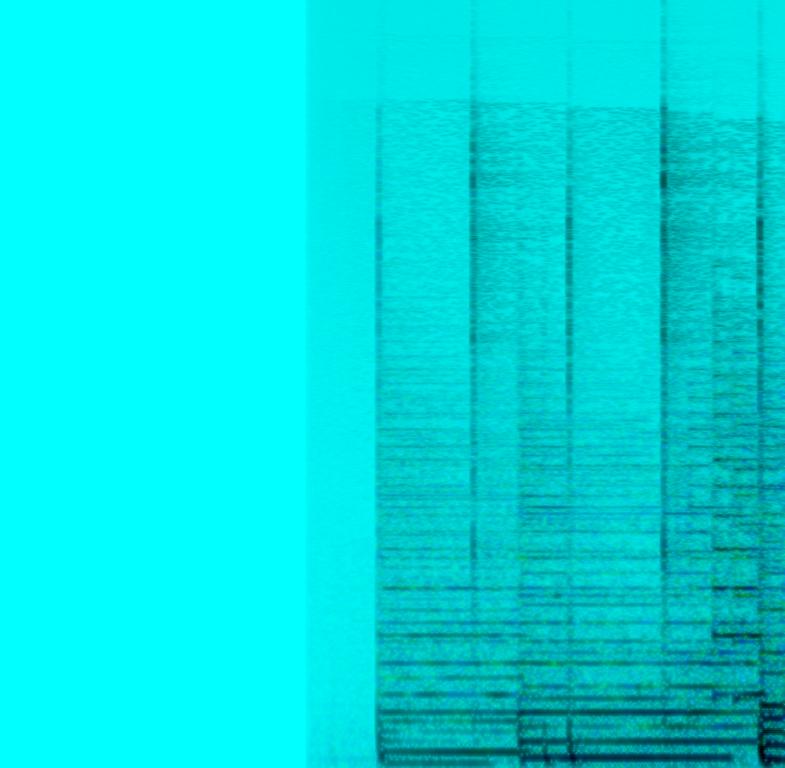
The low quality recording features a R&B/Soul song that consists of snappy rimshots layered with shimmering tambourine, mellow piano melody, punchy kick, smooth bass and synth keys melody. At the very end of the loop, there is a short snippet of passionate female vocal singing over the instrumental. It sounds emotional, passionate and hopeful.